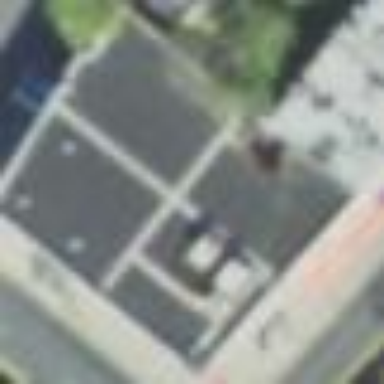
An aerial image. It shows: Bank building.